Field crop: maize
Growth stage: 1
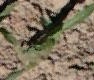
Species: maize